Question: I asked a similar question recently about navigation buttons and having whitespace below and above and it was answered very well. Here is the question <URL>
Basically now I have whitespace above the button and I need it closed.
Also I would like the text in the buttons to be center both vertically and horizontally.

Js fiddle:
<URL>
Any ideas?
html:
'''
<div class="row">
<div class="large-9 small-12 columns" id="contact-top-pad">
<p>
<span class="contact-top">Phone</span><span class="smaller">- <PHONE></span>
<span class="contact-top">Email</span><span class="smaller">- luke@bodymetrix.com</span>
</div>
<div class="large-3 small-10 columns" id="social-btn">
<img src="img/facebook-btn.png" alt="Facebook">
<img src="img/twitter-btn.png" alt="Twitter">
<img src="img/pin-btn.png" alt="Pintrest">
<img src="img/google-btn.png" alt="Google+">
</div>
<hr>
</div>
<div class="row">
<div class="large-6 small-12 columns">
<div class="logo"><img src="img/logo.png" alt="Body Metrix"></div>
</div>
<div class="large-6 columns" id="nav-btn">
<ul class="navigation">
<li class="active"><a href="home.html">Home</a></li><!--
--><li class="not"><a href="#">About</a></li><!--
--><li class="not"><a href="#">Contact</a></li><!--
--><li class="not"><a href="#">Services</a></li>
</ul>
</div>
<hr>
</div><!--
'''
CSS:
'''
hr {
margin:0;
border: 0;
height: 0;
border-top: 1px solid rgba(0,0,0,0.1);
border-bottom: 1px solid rgba(255, 255, 255, 0.3);
}
#social-btn{
display: inline;
padding-left: 50px;
padding-top: 20px;
}
#contact-top-pad {
padding-top: 25px;
}
.contact-top {
font-family: 'Open Sans', sans-serif;
font-size: 14px;
font-weight: bold;
display: inline;
}
.smaller {
font-family: 'Open Sans', sans-serif;
font-size: 14px;
font-weight: lighter;
}
.logo img {
max-width: 35%;
min-height: auto;
padding-bottom: 10px;
}
.navigation { margin:0; }
'''
Thanks
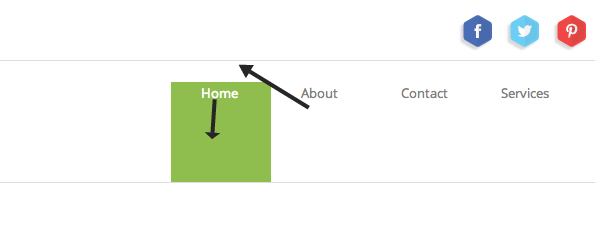
Answer: Remove the 'border-bottom' from 'hr' to get rid of that small space above the options:
'''
hr {
margin:0;
border: 0;
height: 0;
border-top: 1px solid rgba(0,0,0,0.1);
border-bottom: 1px solid rgba(255, 255, 255, 0.3);
}
'''
And also add a 'line-height: 100px;' to '.navigation li a' which will center the text vertically:
'''
.navigation li a {
text-align: center;
padding: 30px 10px 10px 30px;
line-height:100px;
}
'''
Here is the Fiddle: <URL>